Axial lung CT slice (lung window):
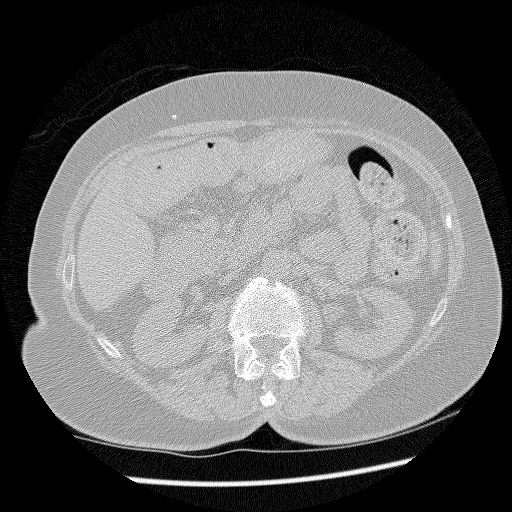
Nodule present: no